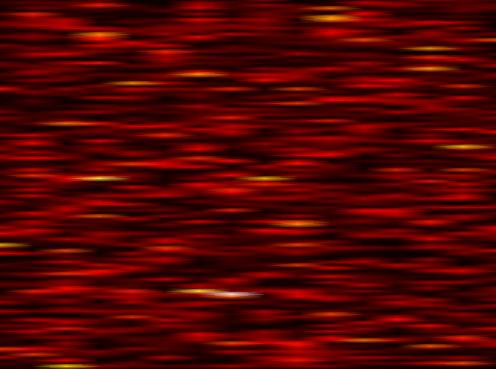
Label: FBMC